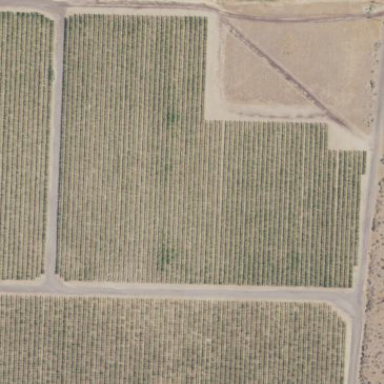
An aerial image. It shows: Vineyard with grape crops.